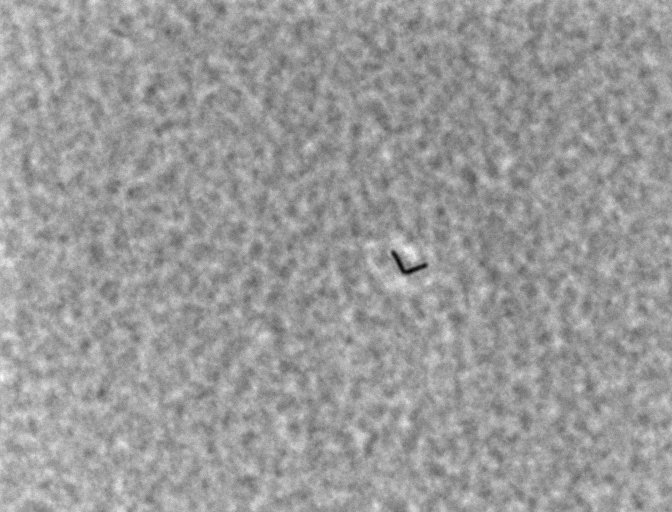
Bacillus coagulans